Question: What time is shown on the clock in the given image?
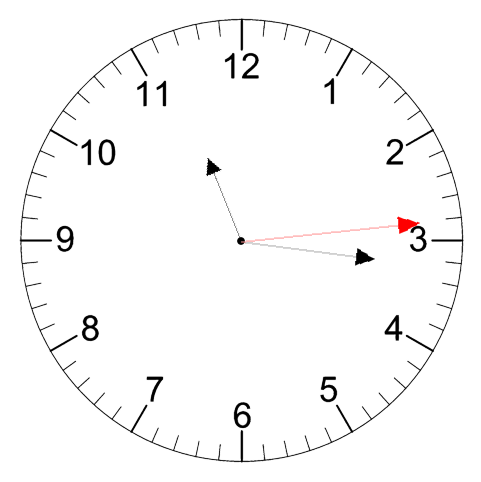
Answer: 11:16:14